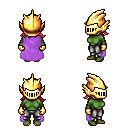
a pixel art fantasy rpg character, female body template, orc, green skin, lavender cape, metal pants, ruby red loose hair, gold helm, gold gloves, four views (front, back, left, right), 2x2 character sprite sheet, small pixel art, hard edges, no anti-aliasing